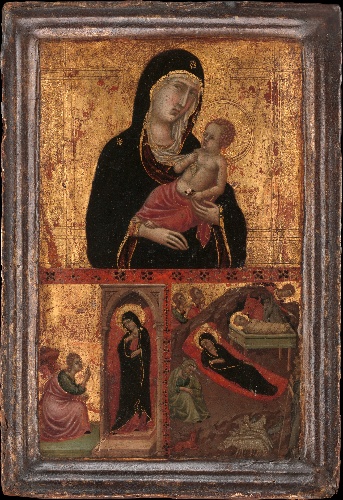
Title: Madonna and Child with the Annunciation and the Nativity
Artist: Goodhart Ducciesque Master
Artist bio: Italian, Siena, active ca. 1315–30
Date: ca. 1310–15
Object type: Painting, left wing of a diptych
Classification: Paintings
Medium: Tempera on wood, gold ground
Dimensions: Overall, with engaged frame, 12 1/8 x 8 1/4 in. (30.8 x 21 cm); painted surface 10 1/4 x 6 1/2 in. (26 x 16.5 cm)
Department: European Paintings
Credit line: Marquand Fund, 1920
Accession year: 1920
Repository: Metropolitan Museum of Art, New York, NY
Tags: Madonna and Child|Annunciation|Nativity